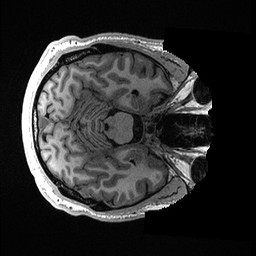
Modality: T1w
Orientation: axial
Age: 29
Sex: male
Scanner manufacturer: ge
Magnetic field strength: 3 T
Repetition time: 0.006952 s
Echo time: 0.00292 s